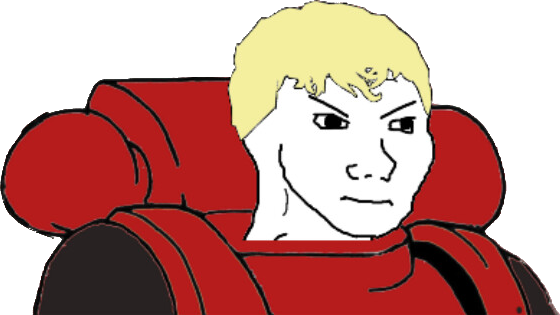
Label: 5_unsorted